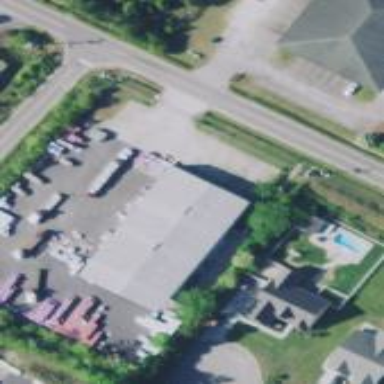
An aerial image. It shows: Building.